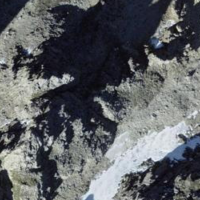
EUNIS habitat code: 48
Species observed at this site:
Aquila chrysaetos